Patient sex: M
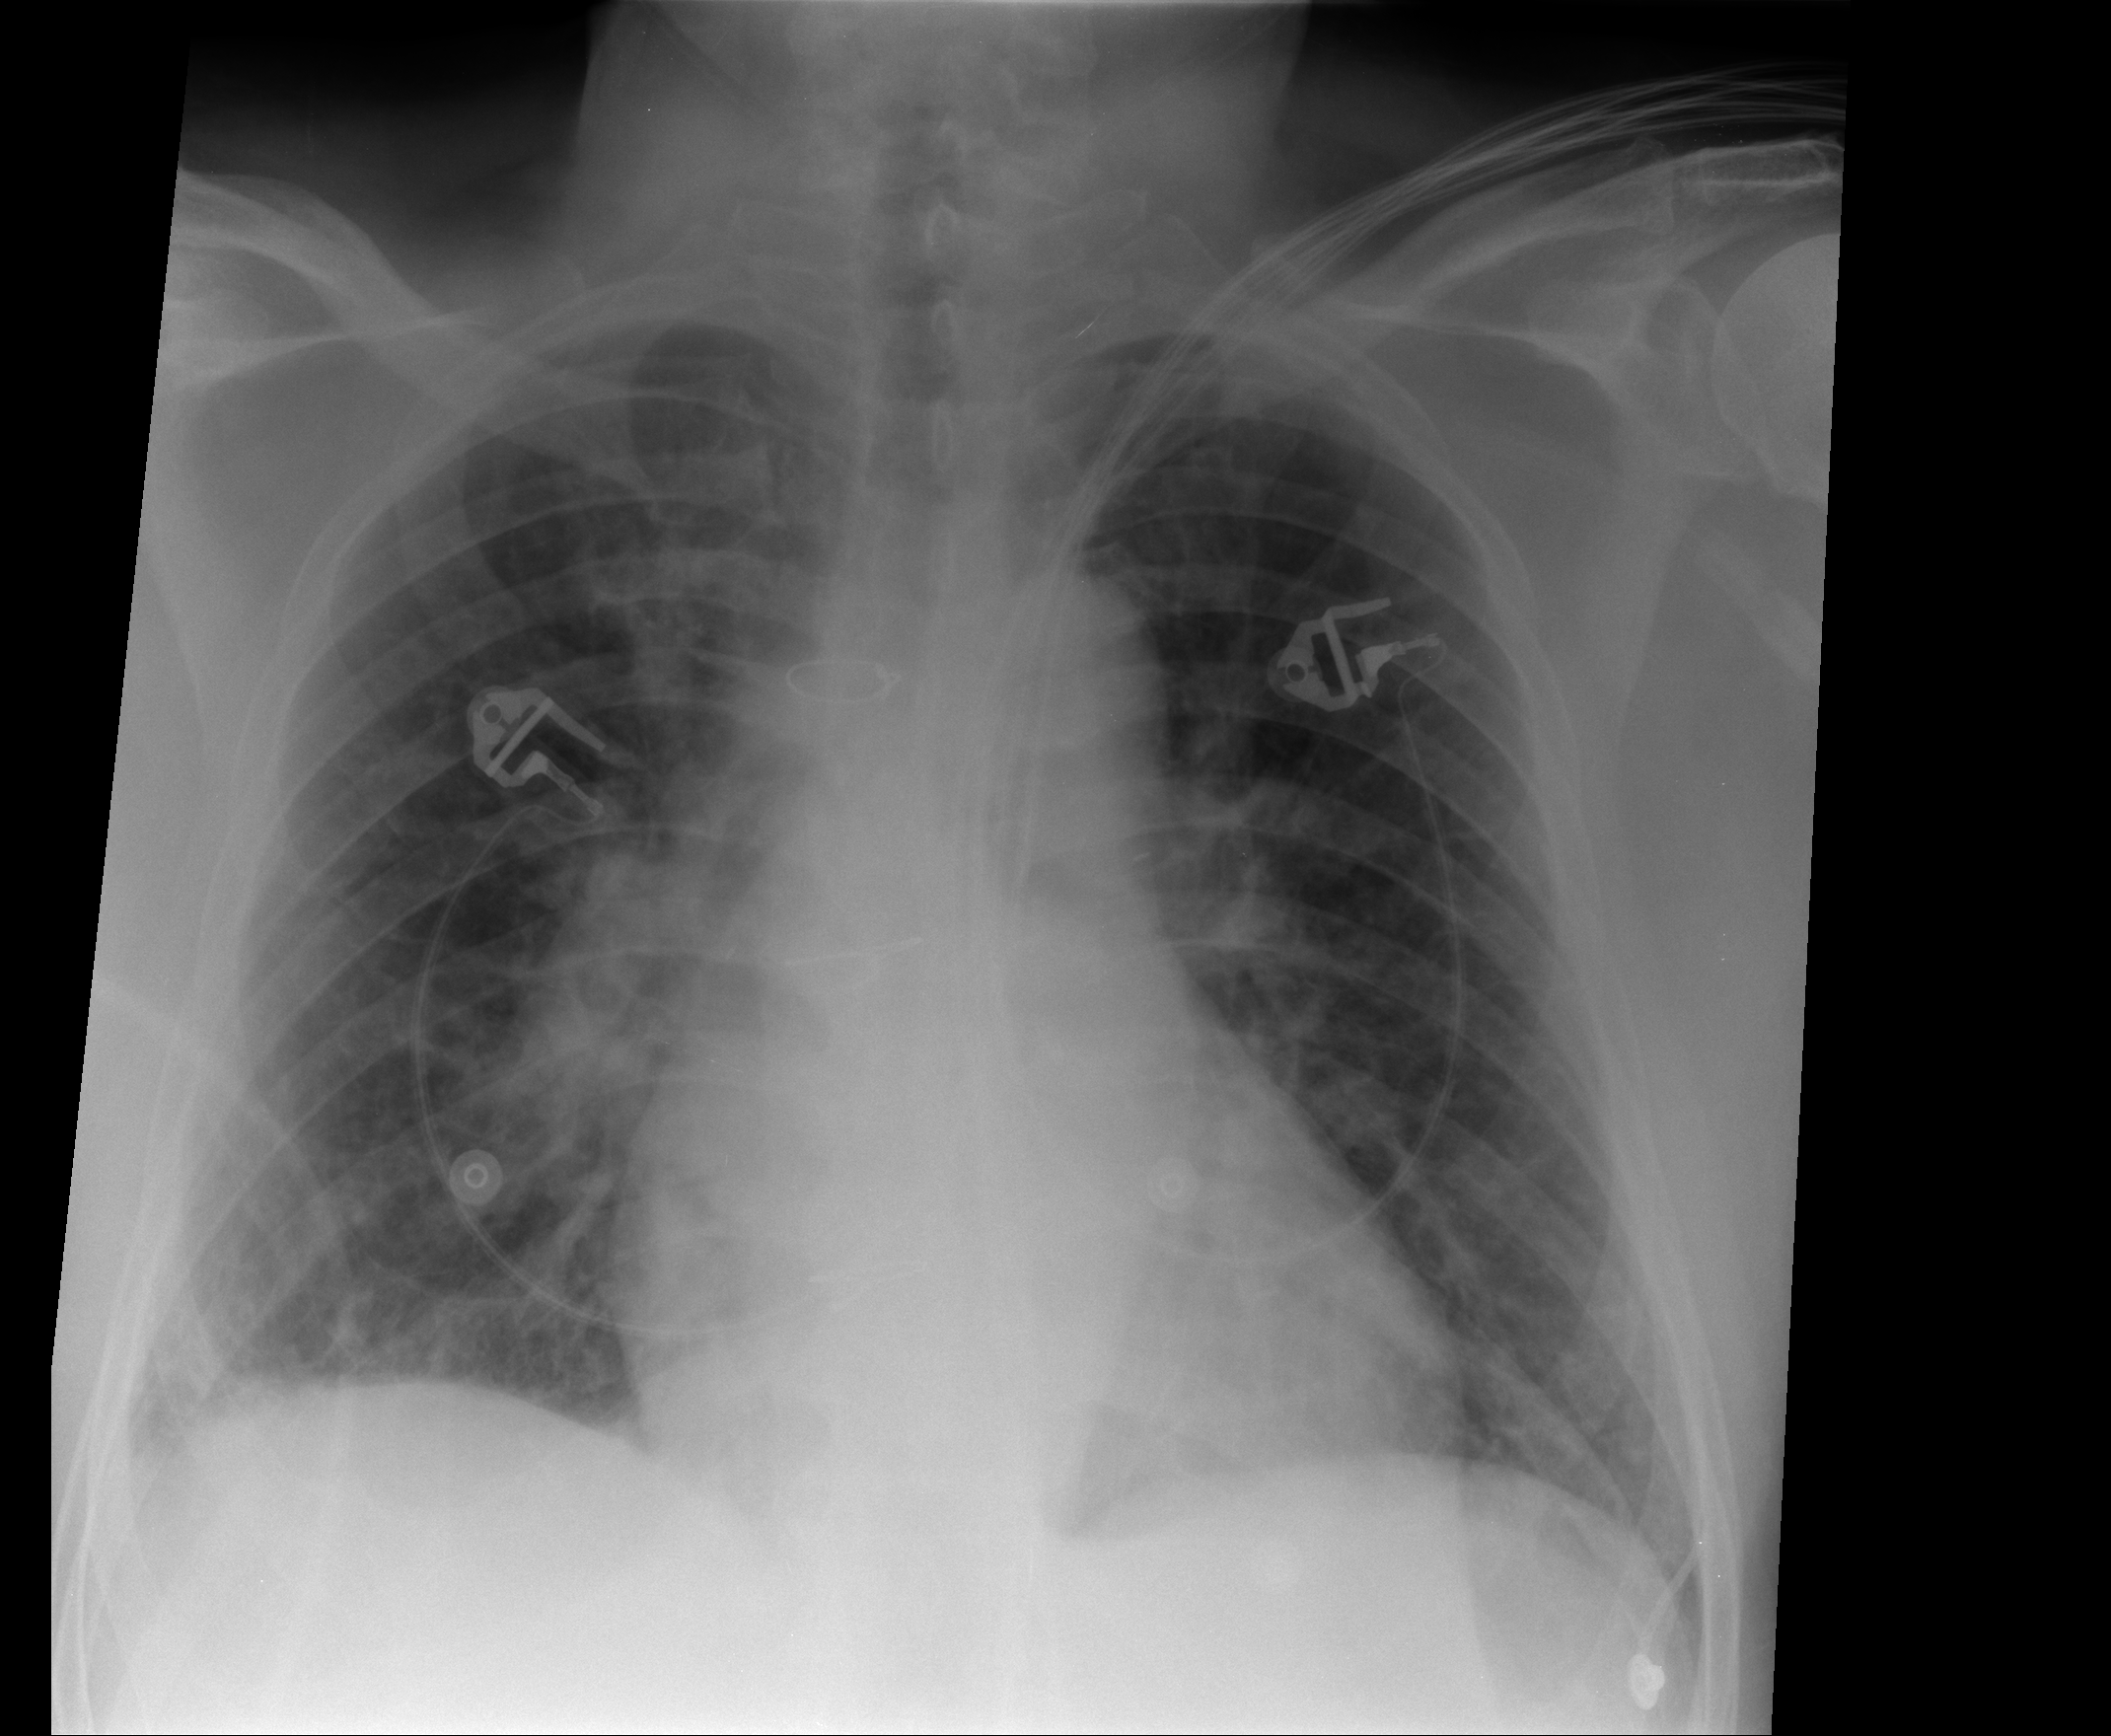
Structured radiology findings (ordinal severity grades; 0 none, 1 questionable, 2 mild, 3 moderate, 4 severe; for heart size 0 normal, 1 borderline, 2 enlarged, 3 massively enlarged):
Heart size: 2
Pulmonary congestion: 2
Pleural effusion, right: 0
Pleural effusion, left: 0
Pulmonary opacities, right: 1
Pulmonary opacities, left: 1
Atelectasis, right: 0
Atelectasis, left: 2